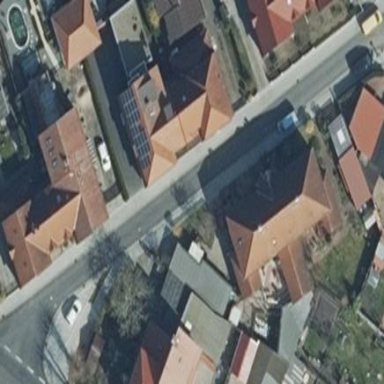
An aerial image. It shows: Residential road area.